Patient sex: M
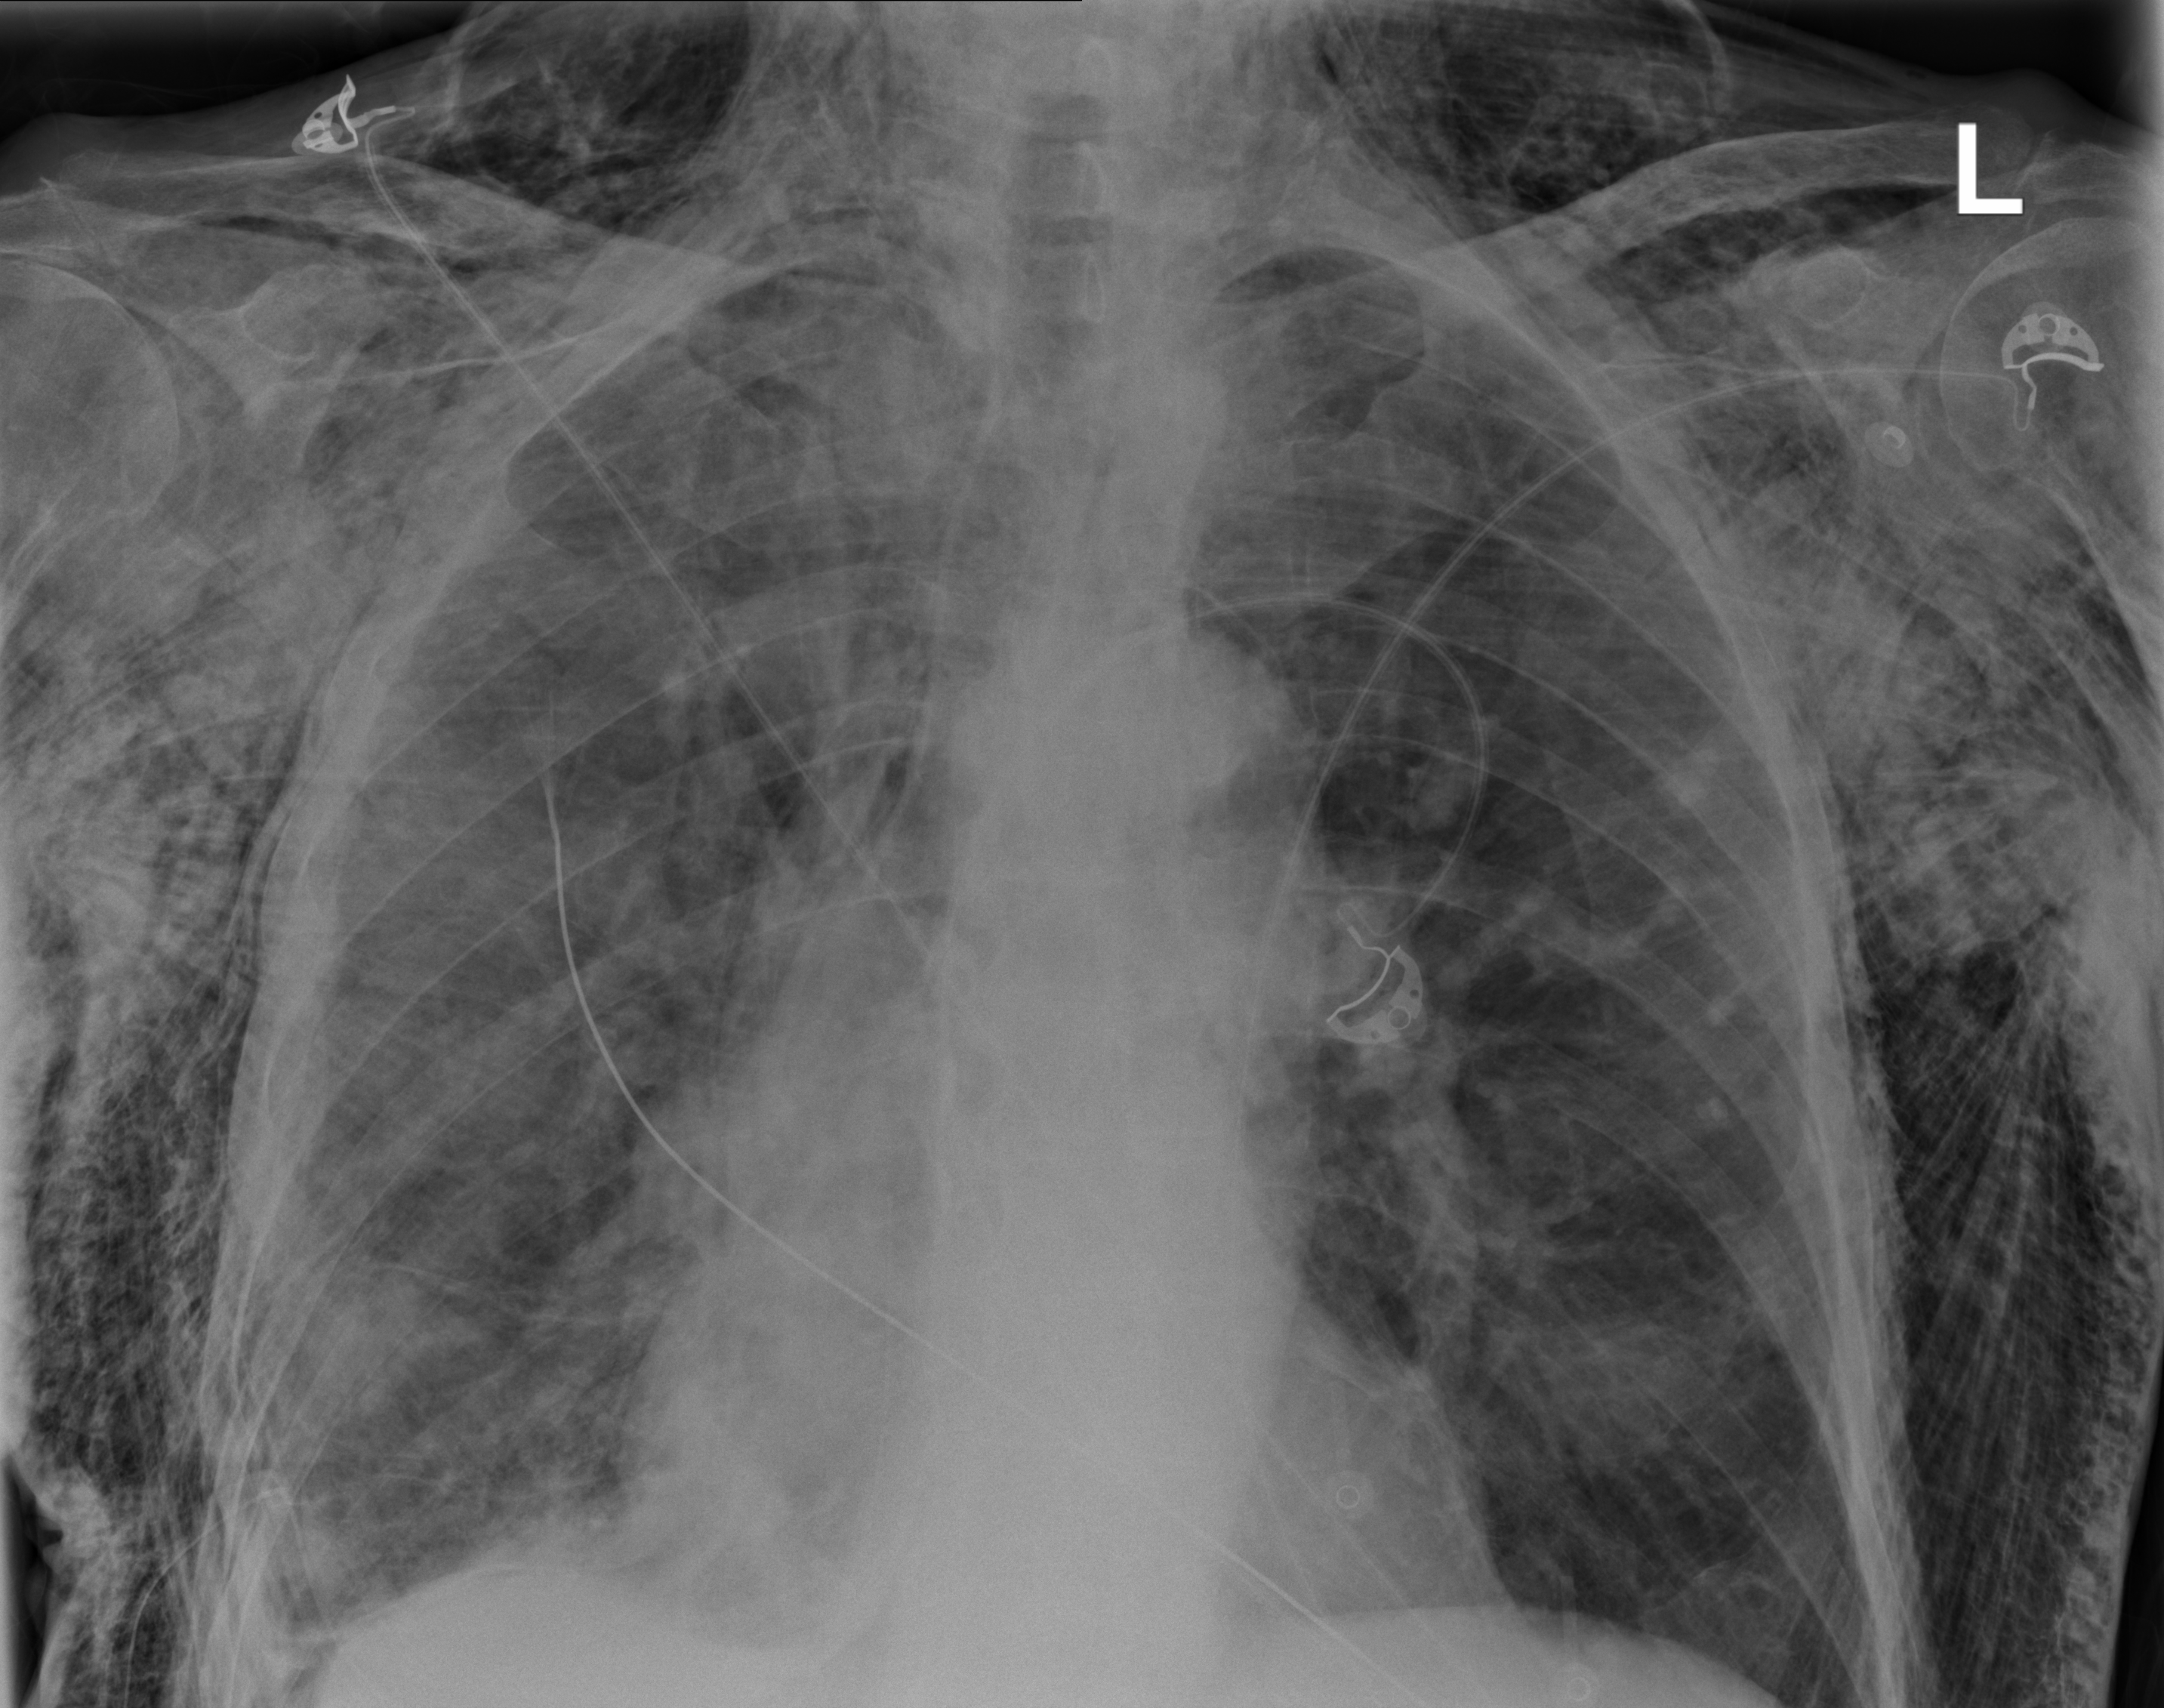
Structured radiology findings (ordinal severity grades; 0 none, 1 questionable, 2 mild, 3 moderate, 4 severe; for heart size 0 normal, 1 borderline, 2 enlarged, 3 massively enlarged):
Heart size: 0
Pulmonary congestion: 0
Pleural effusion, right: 0
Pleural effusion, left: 0
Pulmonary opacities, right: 2
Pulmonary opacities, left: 2
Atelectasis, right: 2
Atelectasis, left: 0